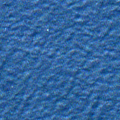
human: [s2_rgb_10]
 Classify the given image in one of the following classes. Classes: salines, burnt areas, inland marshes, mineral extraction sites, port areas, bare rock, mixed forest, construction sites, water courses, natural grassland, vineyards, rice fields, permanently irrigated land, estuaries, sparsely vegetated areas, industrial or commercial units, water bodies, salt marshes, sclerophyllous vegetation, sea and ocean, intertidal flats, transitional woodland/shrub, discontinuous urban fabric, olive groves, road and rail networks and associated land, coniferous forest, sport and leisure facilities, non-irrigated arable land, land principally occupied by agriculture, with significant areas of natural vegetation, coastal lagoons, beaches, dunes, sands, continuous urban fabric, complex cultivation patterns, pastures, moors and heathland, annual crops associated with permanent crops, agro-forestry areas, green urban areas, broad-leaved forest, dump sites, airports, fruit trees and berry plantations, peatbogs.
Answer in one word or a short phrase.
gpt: sea and ocean